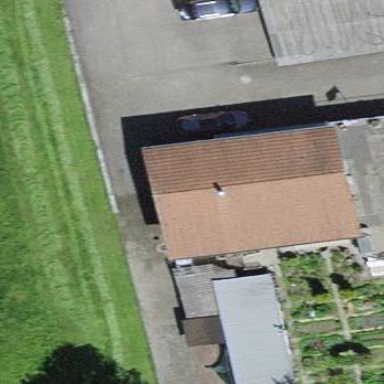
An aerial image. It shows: Residential building.